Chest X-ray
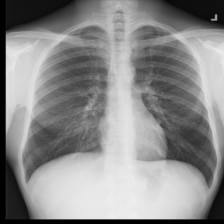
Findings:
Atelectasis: negative
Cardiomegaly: negative
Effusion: negative
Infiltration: negative
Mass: negative
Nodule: negative
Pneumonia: negative
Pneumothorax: negative
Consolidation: negative
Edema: negative
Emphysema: negative
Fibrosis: negative
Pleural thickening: negative
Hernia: negative